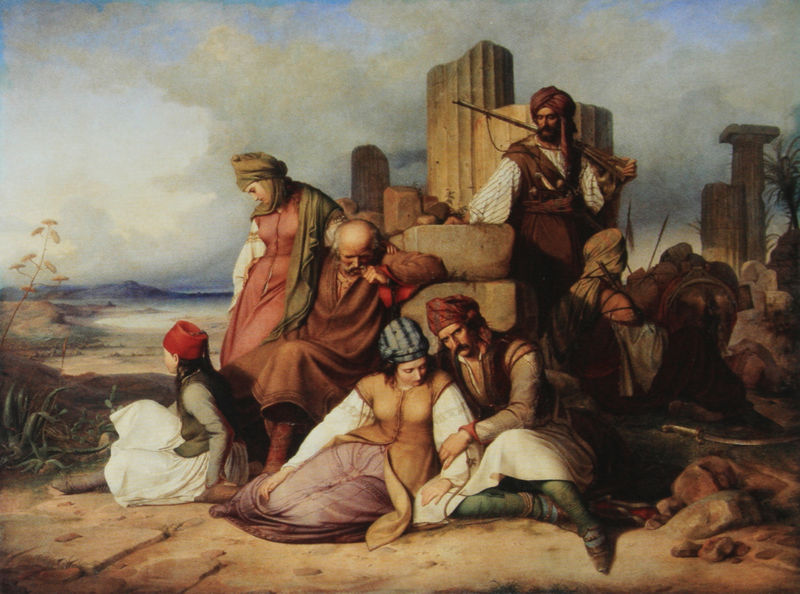
Titel: Gefangene Griechen, von Mamelucken bewacht
Künstler: Adolf Teichs
Standort: Münster
Institution: LWL-Landesmuseum für Kunst und Kulturgeschichte
Schlagwörter: baum, berg, blau, dunkel, gemälde, gruppe, himmel, kämpfer, mann, meer, schatten, wasser, weiß, wolken, bäume, frauen, gelb, grün, landschaft, menschen, mädchen, ocker, sand, see, sitzen, ufer, braun, bunt, frankreich, frau, frisur, grau, hell, holz, hut, kleid, kleider, licht, männer, pfeiler, raum, szene, säule, säulen, rot, tier, tuch, beige, malerei, alt, bart, hemd, kappe, mütze, mützen, architektur, barock, falten, kleidung, stehen, stein, steine, trauer, bild, wache, öl, erde, ferne, gräser, horizont, hügel, natur, weite, sonne, boden, insel, haare, sitzend, stehend, tücher, familie, kind, paar, bühne, pflanzen, traurig, bauern, esel, pferd, kopfbedeckung, taille, füße, küste, strand, ruhen, italien, alter mann, gepäck, afrika, berge, wüste, violett, weis, rast, figuren, romantik, krieg, querformat, schlacht, kopftuch, glatze, dekor, gestreift, lciht, palme, grass, bucht, flucht, oase, ruine, greis, burg, orient, draußen, gefangen, schwert, waffen, soldat, waffe, volk, ruinen, tracht, sandfarben, verzweiflung, trost, gewehr, griechen, gefangene, müde, niedergeschlagen, agave, menschengruppe, felsbrocken, tempel, packesel, dorisch, orientalismus, armut, turban, türkei, steinplatten, mittelmeer, ägypten, paare, grichenland, fes, sträuche, amnn, grässer, kape, fez, eiland, nahost, türken, oriental, pirat, grupp, kannliert, mutlos, anhohe, deprimiert, kraftlos, verg, fruen, spätromantiker, kreg, querformqt, mensxhen, ruimne